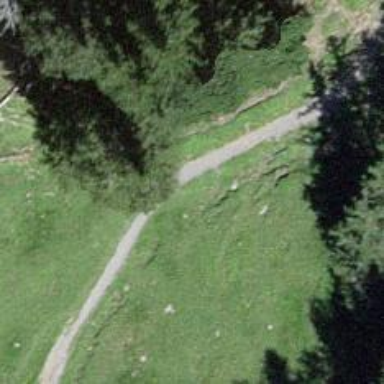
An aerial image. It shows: Ground path.